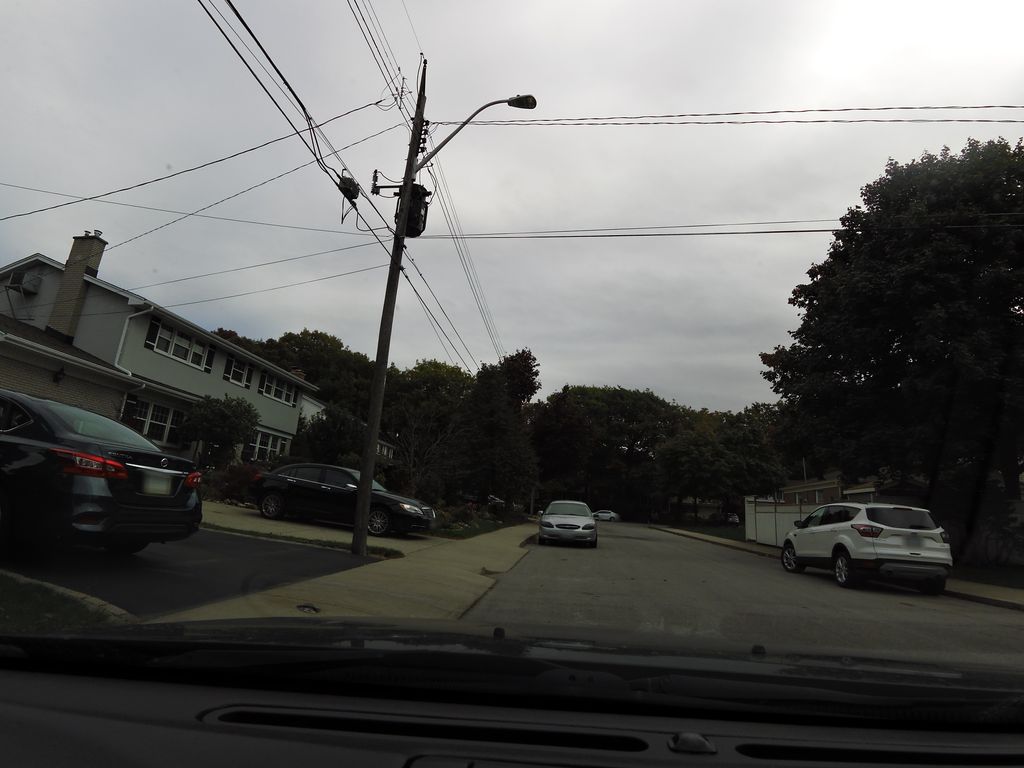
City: hamilton